Question: I am using the sublime text editor 3 for . I am using it to write code. I would like to be able to change the the color of the docstring to another color without changing the color of the regular comment ('#'). I have looked in the '.tmTheme' file but there is nothing I can find in there about the docstring's color. However there is a theme that clearly has two different colors for the docstring and the regular comment.

How can I modify a theme so that the docstring and the comment are two different colors?
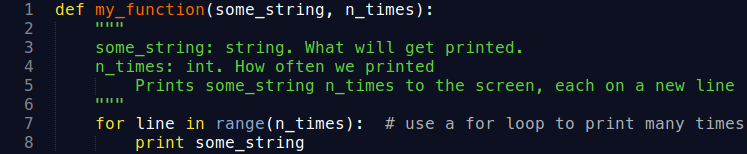
Answer: I've developed the <URL> language definition to make Python specifically, and as many other languages as possible, look as good as possible, with as many scopes as possible. It also includes different colors for docstrings and comments:

Here are the entries in the '.tmTheme' file for docstrings:
'''
<dict>
<key>name</key>
<string>docstring</string>
<key>scope</key>
<string>string.quoted.double.block, string.docstring, string.quoted.single.block</string>
<key>settings</key>
<dict>
<key>fontStyle</key>
<string>italic</string>
<key>foreground</key>
<string>#218B97</string>
</dict>
</dict>
'''
and regular comments:
'''
<dict>
<key>name</key>
<string>Comment</string>
<key>scope</key>
<string>comment</string>
<key>settings</key>
<dict>
<key>fontStyle</key>
<string>italic</string>
<key>foreground</key>
<string>#7F817E</string>
</dict>
</dict>
'''
And, if you want to make your quotation marks stand out:
'''
<dict>
<key>name</key>
<string>String Quotes</string>
<key>scope</key>
<string>string.quoted punctuation.definition.string.begin, string.quoted punctuation.definition.string.end</string>
<key>settings</key>
<dict>
<key>fontStyle</key>
<string>italic</string>
<key>foreground</key>
<string>#FF07A2</string>
</dict>
</dict>
'''